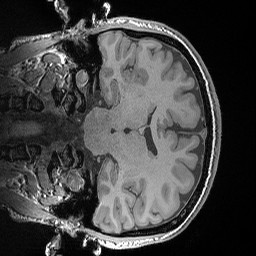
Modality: T1w
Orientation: coronal
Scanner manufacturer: siemens
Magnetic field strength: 3 T
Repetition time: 0.02 s
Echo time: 0.00492 s